Group 1:
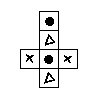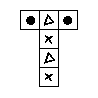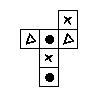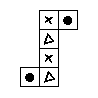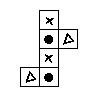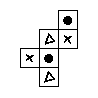
Group 2:
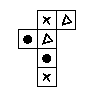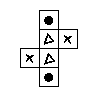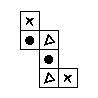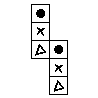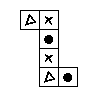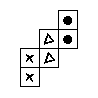
Rule separating the two groups: Identical pairs of symbols are always on opposite sides of the cube (when assembled) vs. some identical symbols are next to each other on the cube.
Concepts: 3d_net, 3d_solid, correspondence, cube
Author: Leo Crabbe